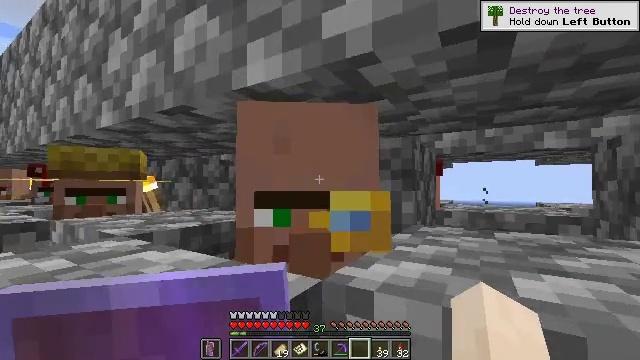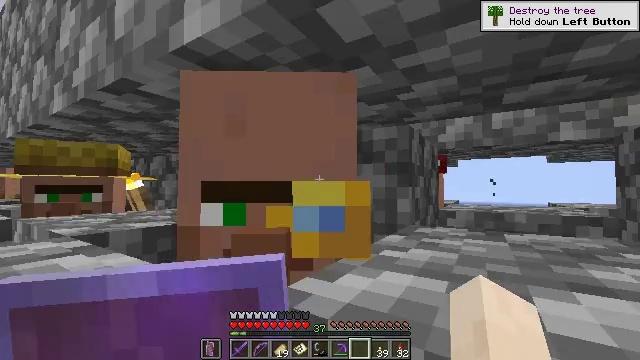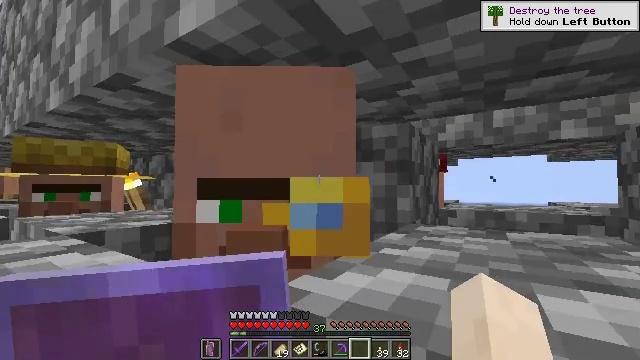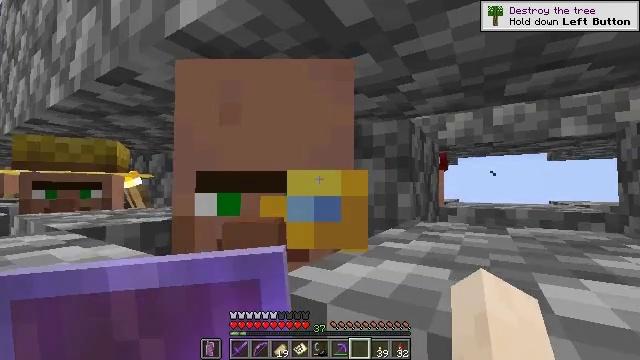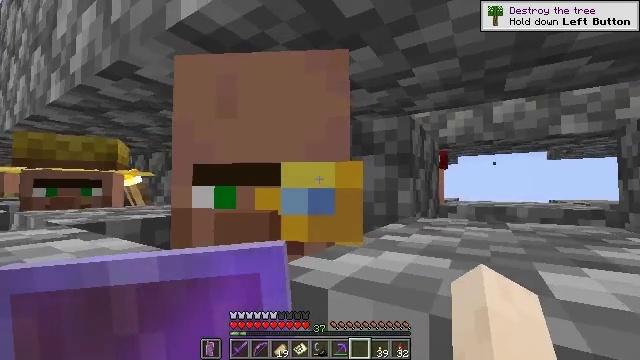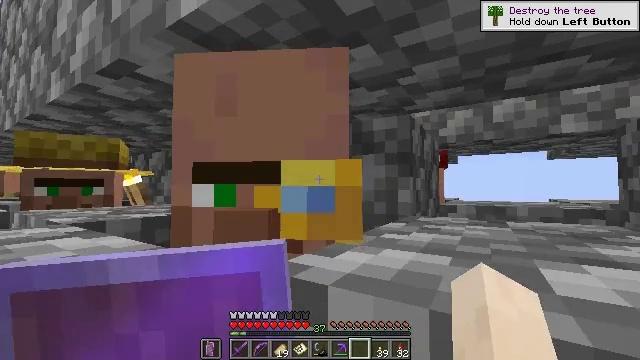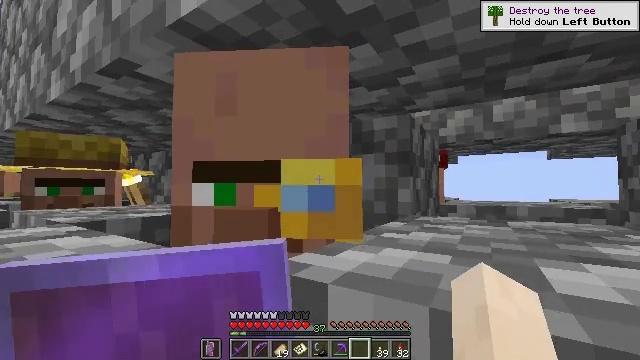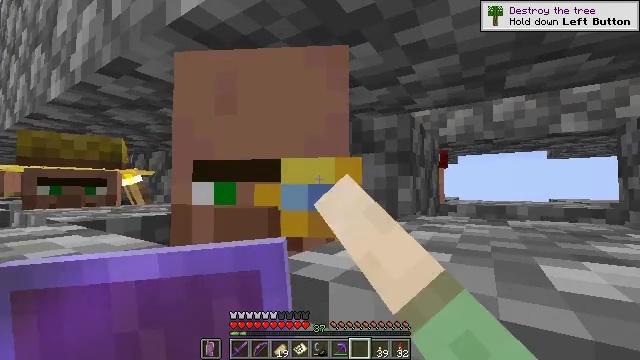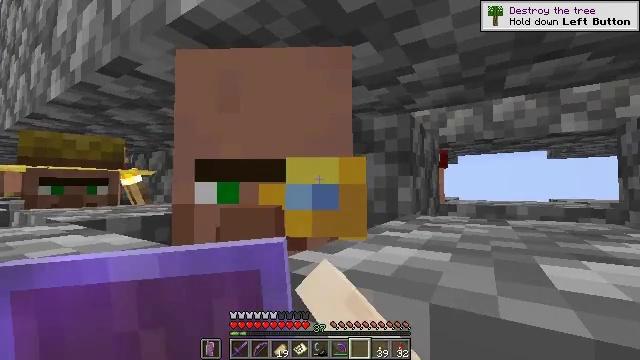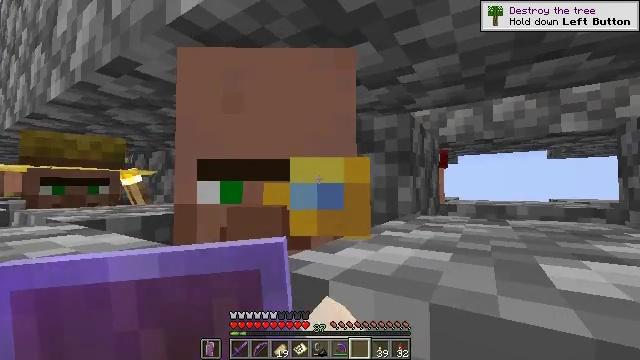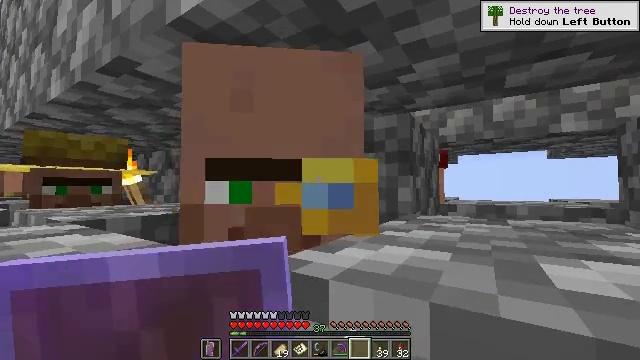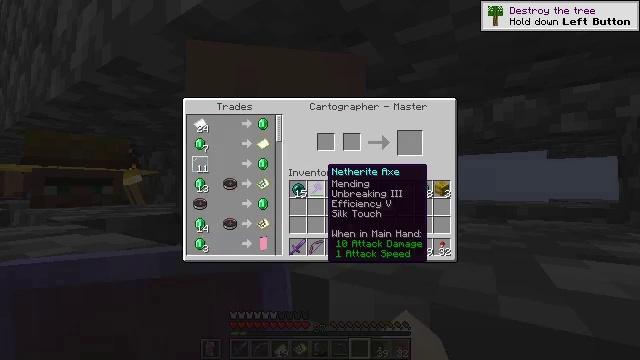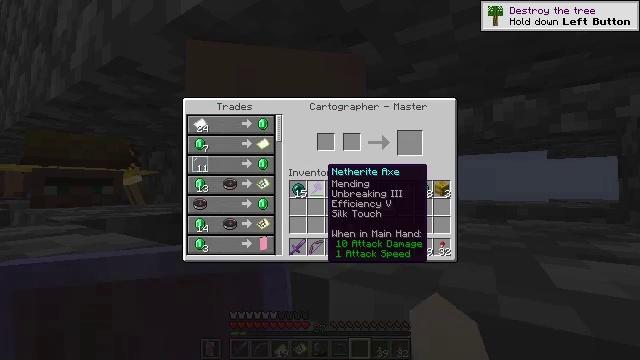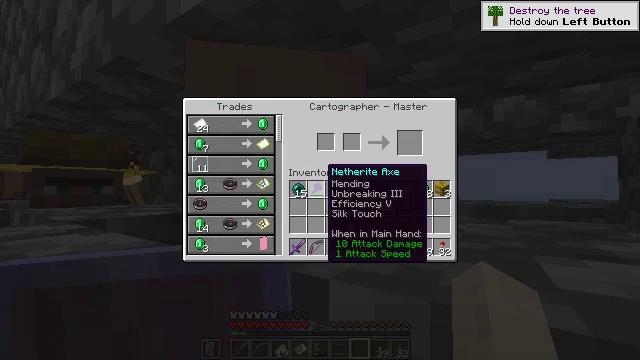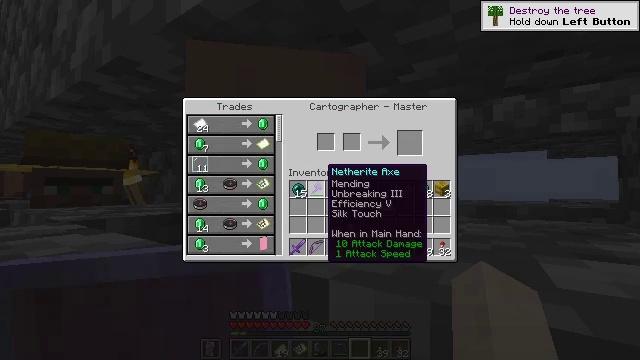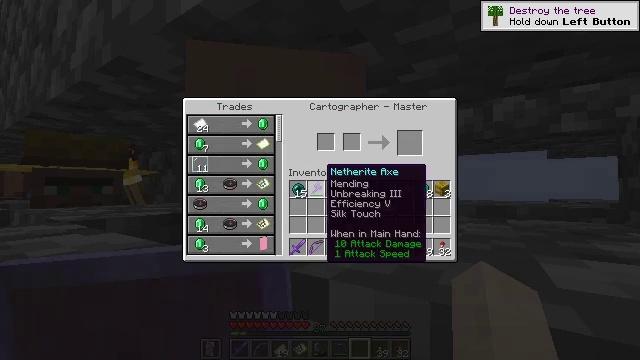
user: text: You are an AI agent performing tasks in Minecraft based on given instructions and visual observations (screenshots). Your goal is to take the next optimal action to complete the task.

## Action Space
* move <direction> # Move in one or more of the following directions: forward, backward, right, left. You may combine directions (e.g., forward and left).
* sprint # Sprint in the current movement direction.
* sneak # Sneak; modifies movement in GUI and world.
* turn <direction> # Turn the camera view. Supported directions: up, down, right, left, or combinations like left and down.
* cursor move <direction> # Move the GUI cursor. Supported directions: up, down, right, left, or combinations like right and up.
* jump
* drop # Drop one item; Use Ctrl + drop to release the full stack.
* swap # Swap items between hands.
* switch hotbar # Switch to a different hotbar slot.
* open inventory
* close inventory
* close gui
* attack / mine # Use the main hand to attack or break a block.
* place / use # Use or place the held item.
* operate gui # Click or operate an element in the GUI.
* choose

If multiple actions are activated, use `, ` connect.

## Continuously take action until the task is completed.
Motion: motion action
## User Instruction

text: Interact with the crafting table and create a map.
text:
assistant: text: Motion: turn left
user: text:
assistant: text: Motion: no_op
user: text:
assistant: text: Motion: no_op
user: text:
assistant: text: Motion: no_op
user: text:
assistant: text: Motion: no_op
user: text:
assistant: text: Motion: use / place
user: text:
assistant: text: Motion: use / place
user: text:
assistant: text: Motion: use / place
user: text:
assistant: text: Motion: no_op
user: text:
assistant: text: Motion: no_op
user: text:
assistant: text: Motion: no_op
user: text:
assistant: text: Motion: no_op
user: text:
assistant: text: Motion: no_op
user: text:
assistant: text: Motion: no_op
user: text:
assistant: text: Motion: no_op
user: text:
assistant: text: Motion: turn left
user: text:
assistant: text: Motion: turn left
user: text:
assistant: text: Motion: no_op
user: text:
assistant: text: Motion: no_op
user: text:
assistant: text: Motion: turn left
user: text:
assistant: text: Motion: turn left
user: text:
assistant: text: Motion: no_op
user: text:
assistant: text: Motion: no_op
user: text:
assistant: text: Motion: no_op
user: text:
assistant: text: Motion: no_op
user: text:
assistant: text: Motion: no_op
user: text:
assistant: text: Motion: no_op
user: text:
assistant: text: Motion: no_op
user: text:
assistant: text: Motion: no_op
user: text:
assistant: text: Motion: turn up